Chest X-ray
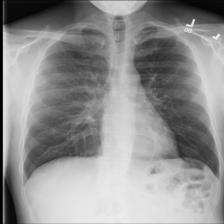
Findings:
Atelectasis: negative
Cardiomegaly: negative
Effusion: negative
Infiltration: positive
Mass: negative
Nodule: negative
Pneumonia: negative
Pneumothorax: negative
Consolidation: negative
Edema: negative
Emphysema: negative
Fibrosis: negative
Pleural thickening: negative
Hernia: negative